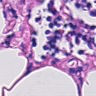
Metastatic tissue present: no